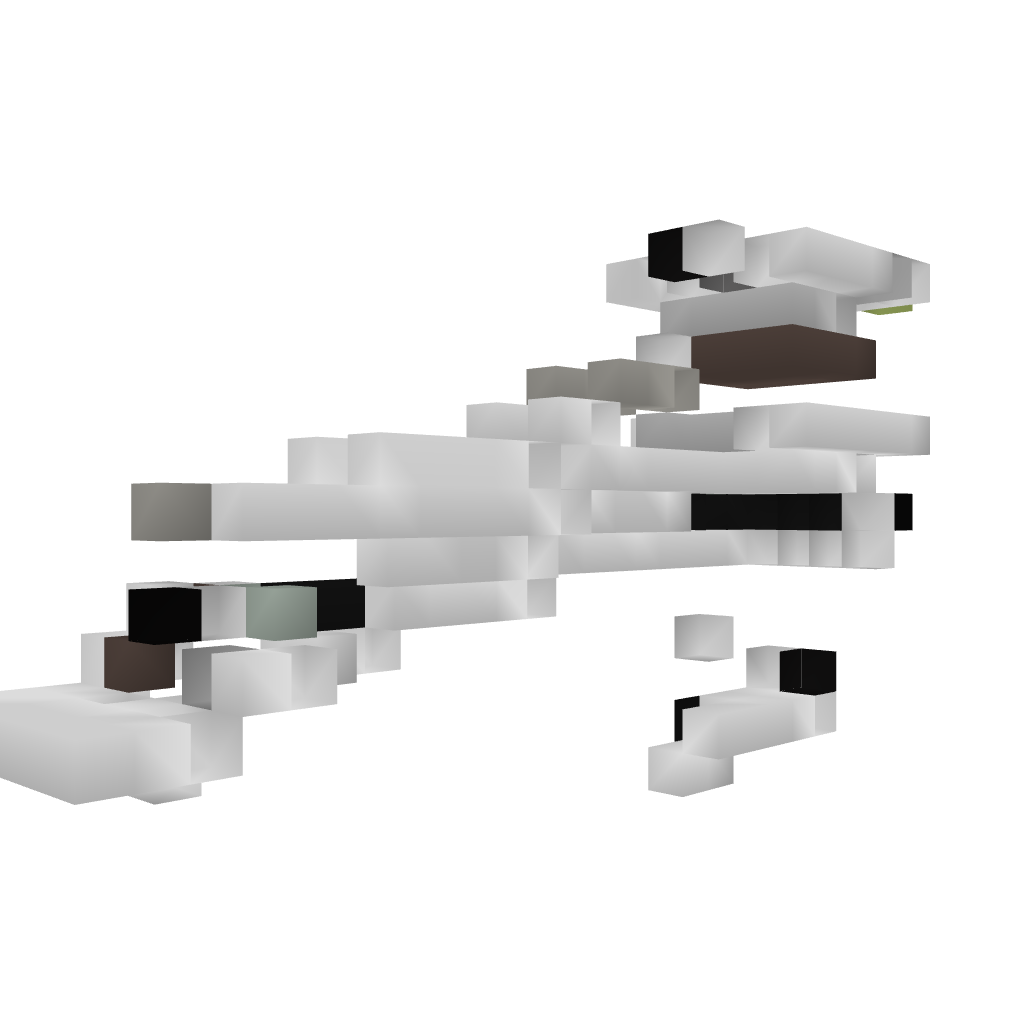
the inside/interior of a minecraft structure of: Chicken Farm+Cooker